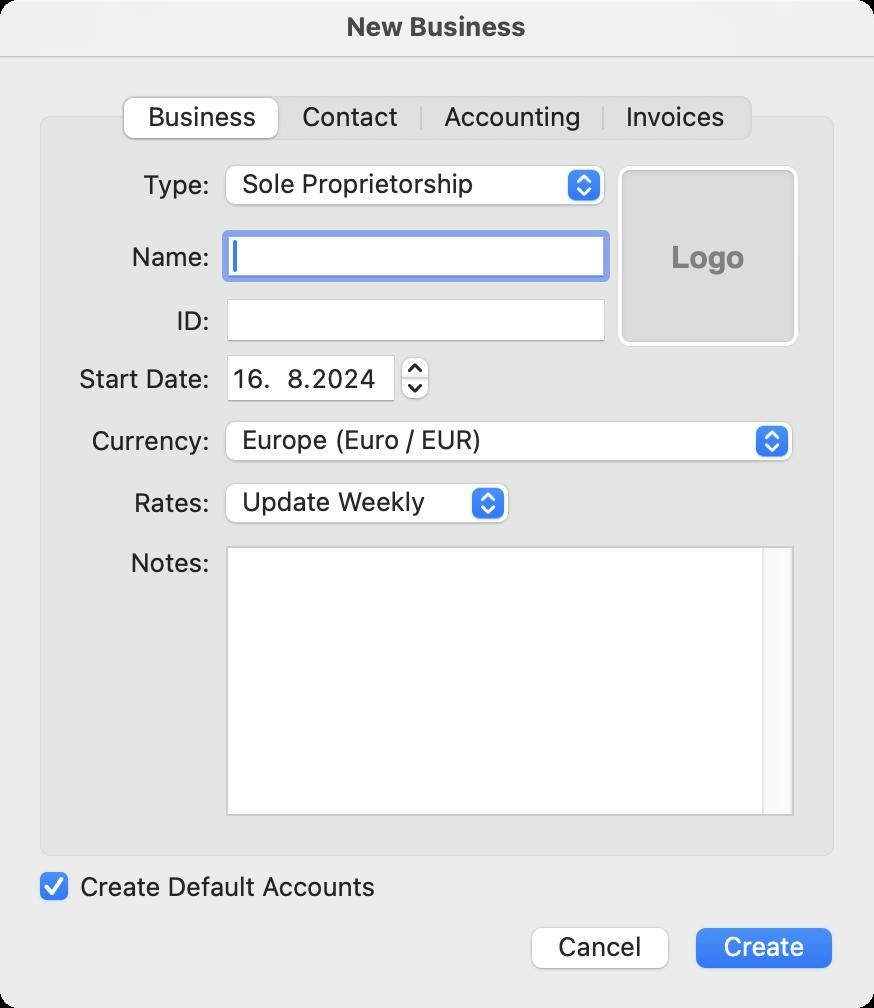
Accessibility tree:
{"name": "New_Business", "role": "AXWindow", "description": null, "role_description": "dialog", "value": null, "position": "645.00;161.00", "size": "437;504", "children": [{"name": "Create", "role": "AXButton", "description": null, "role_description": "button", "value": null, "position": "341.00;459.00", "size": "82;32", "children": []}, {"name": "Cancel", "role": "AXButton", "description": null, "role_description": "button", "value": null, "position": "259.00;459.00", "size": "82;32", "children": []}, {"name": "Create_Default_Accounts", "role": "AXCheckBox", "description": null, "role_description": "checkbox", "value": 1, "position": "18.00;434.00", "size": "175;18", "children": []}, {"name": null, "role": "AXTabGroup", "description": null, "role_description": "tab group", "value": "{\n    \"name\": \"Business\",\n    \"role\": \"AXRadioButton\",\n    \"description\": null,\n    \"role_description\": \"tab\",\n    \"value\": 1,\n    \"position\": \"63.00;47.00\",\n    \"size\": \"77;24\",\n    \"children\": []\n}", "position": "13.00;42.00", "size": "411;396", "children": [{"name": "Business", "role": "AXRadioButton", "description": null, "role_description": "tab", "value": 1, "position": "63.00;47.00", "size": "77;24", "children": []}, {"name": "Contact", "role": "AXRadioButton", "description": null, "role_description": "tab", "value": 0, "position": "140.00;47.00", "size": "71;24", "children": []}, {"name": "Accounting", "role": "AXRadioButton", "description": null, "role_description": "tab", "value": 0, "position": "211.00;47.00", "size": "91;24", "children": []}, {"name": "Invoices", "role": "AXRadioButton", "description": null, "role_description": "tab", "value": 0, "position": "302.00;47.00", "size": "72;24", "children": []}, {"name": null, "role": "AXStaticText", "description": null, "role_description": "text", "value": "Name:", "position": "62.00;120.00", "size": "45;17", "children": []}, {"name": null, "role": "AXTextField", "description": null, "role_description": "text field", "value": "", "position": "113.00;117.00", "size": "190;22", "children": []}, {"name": null, "role": "AXStaticText", "description": null, "role_description": "text", "value": "ID:", "position": "85.00;152.00", "size": "22;17", "children": []}, {"name": null, "role": "AXTextField", "description": null, "role_description": "text field", "value": "", "position": "113.00;149.00", "size": "190;22", "children": []}, {"name": null, "role": "AXStaticText", "description": null, "role_description": "text", "value": "Start Date:", "position": "36.00;181.00", "size": "71;17", "children": []}, {"name": null, "role": "AXStaticText", "description": null, "role_description": "text", "value": "Currency:", "position": "42.00;212.00", "size": "65;17", "children": []}, {"name": null, "role": "AXDateTimeArea", "description": null, "role_description": "date time area", "value": "2024-08-16 15:18:47 +0000", "position": "113.00;174.00", "size": "104;27", "children": [{"name": null, "role": "AXIncrementor", "description": null, "role_description": "stepper", "value": 0.5, "position": "198.00;177.00", "size": "19;24", "children": [{"name": null, "role": "AXButton", "description": null, "role_description": "increment arrow button", "value": null, "position": "198.00;177.00", "size": "19;12", "children": []}, {"name": null, "role": "AXButton", "description": null, "role_description": "decrement arrow button", "value": null, "position": "198.00;189.00", "size": "19;12", "children": []}]}]}, {"name": null, "role": "AXPopUpButton", "description": null, "role_description": "pop up button", "value": "Europe (Euro / EUR)", "position": "110.00;209.00", "size": "290;26", "children": []}, {"name": null, "role": "AXImage", "description": "", "role_description": "image", "value": null, "position": "308.00;82.00", "size": "92;92", "children": []}, {"name": null, "role": "AXScrollArea", "description": null, "role_description": "scroll area", "value": null, "position": "113.00;273.00", "size": "284;135", "children": [{"name": null, "role": "AXTextArea", "description": null, "role_description": "text entry area", "value": "", "position": "114.00;274.00", "size": "267;133", "children": []}, {"name": null, "role": "AXScrollBar", "description": null, "role_description": "scroll bar", "value": 1.0, "position": "381.00;274.00", "size": "15;133", "children": []}]}, {"name": null, "role": "AXPopUpButton", "description": null, "role_description": "pop up button", "value": "Sole Proprietorship", "position": "110.00;81.00", "size": "196;26", "children": []}, {"name": null, "role": "AXStaticText", "description": null, "role_description": "text", "value": "Type:", "position": "68.00;84.00", "size": "39;17", "children": []}, {"name": null, "role": "AXPopUpButton", "description": null, "role_description": "pop up button", "value": "Update Weekly", "position": "110.00;240.00", "size": "148;26", "children": []}, {"name": null, "role": "AXStaticText", "description": null, "role_description": "text", "value": "Rates:", "position": "42.00;243.00", "size": "65;17", "children": []}, {"name": null, "role": "AXStaticText", "description": null, "role_description": "text", "value": "Notes:", "position": "62.00;273.00", "size": "45;17", "children": []}]}, {"name": null, "role": "AXStaticText", "description": null, "role_description": "text", "value": "New Business", "position": "171.00;5.00", "size": "94;16", "children": []}]}